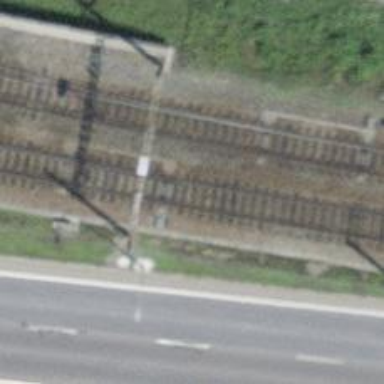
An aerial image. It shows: Railway switch.